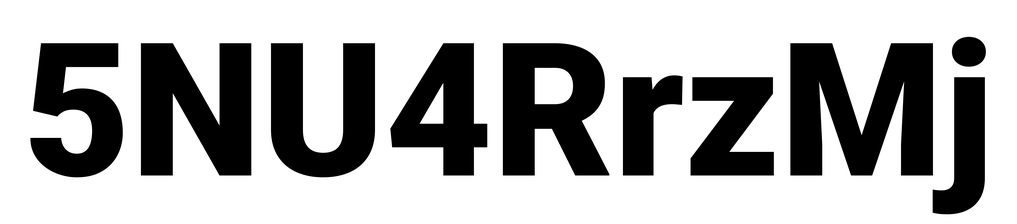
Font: Roboto_Black